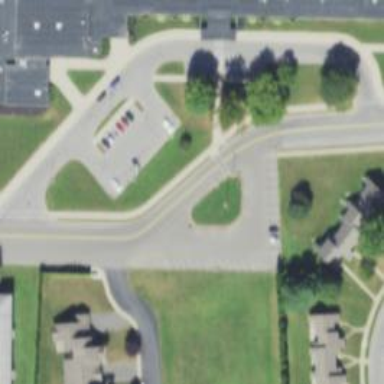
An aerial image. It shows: Marked crossing on footway.